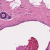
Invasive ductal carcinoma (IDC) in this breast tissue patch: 0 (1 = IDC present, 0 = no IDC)